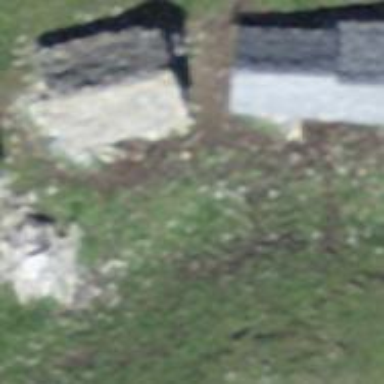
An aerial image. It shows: Isolated dwelling in remote location.